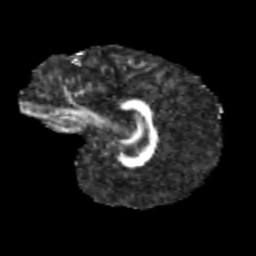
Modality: FA
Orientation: sagittal
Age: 10
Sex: female
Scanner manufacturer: siemens
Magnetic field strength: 3 T
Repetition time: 3.8 s
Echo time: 0.07 s